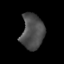
Tissue: lung
Cell type: Epithelial cells
Senescence score: 0.242
Nuclear area (px): 782
Mean DAPI intensity: 76.683